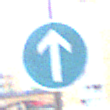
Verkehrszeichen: VorgeschriebeneFahrtrichtungGeradeaus
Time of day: MorningAfternoon
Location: Outdoor (Urban)
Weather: Overcast
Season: NotSpecified
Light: Natural